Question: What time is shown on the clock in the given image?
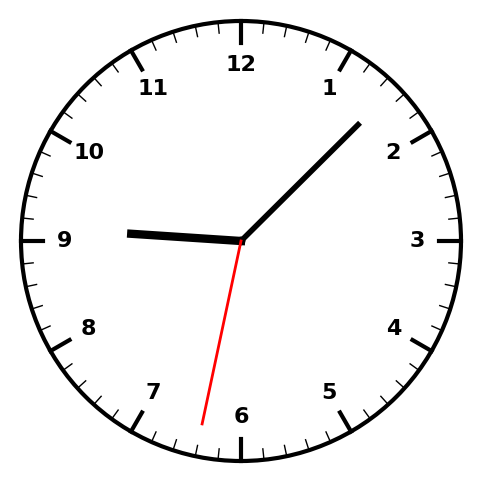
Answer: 09:07:32